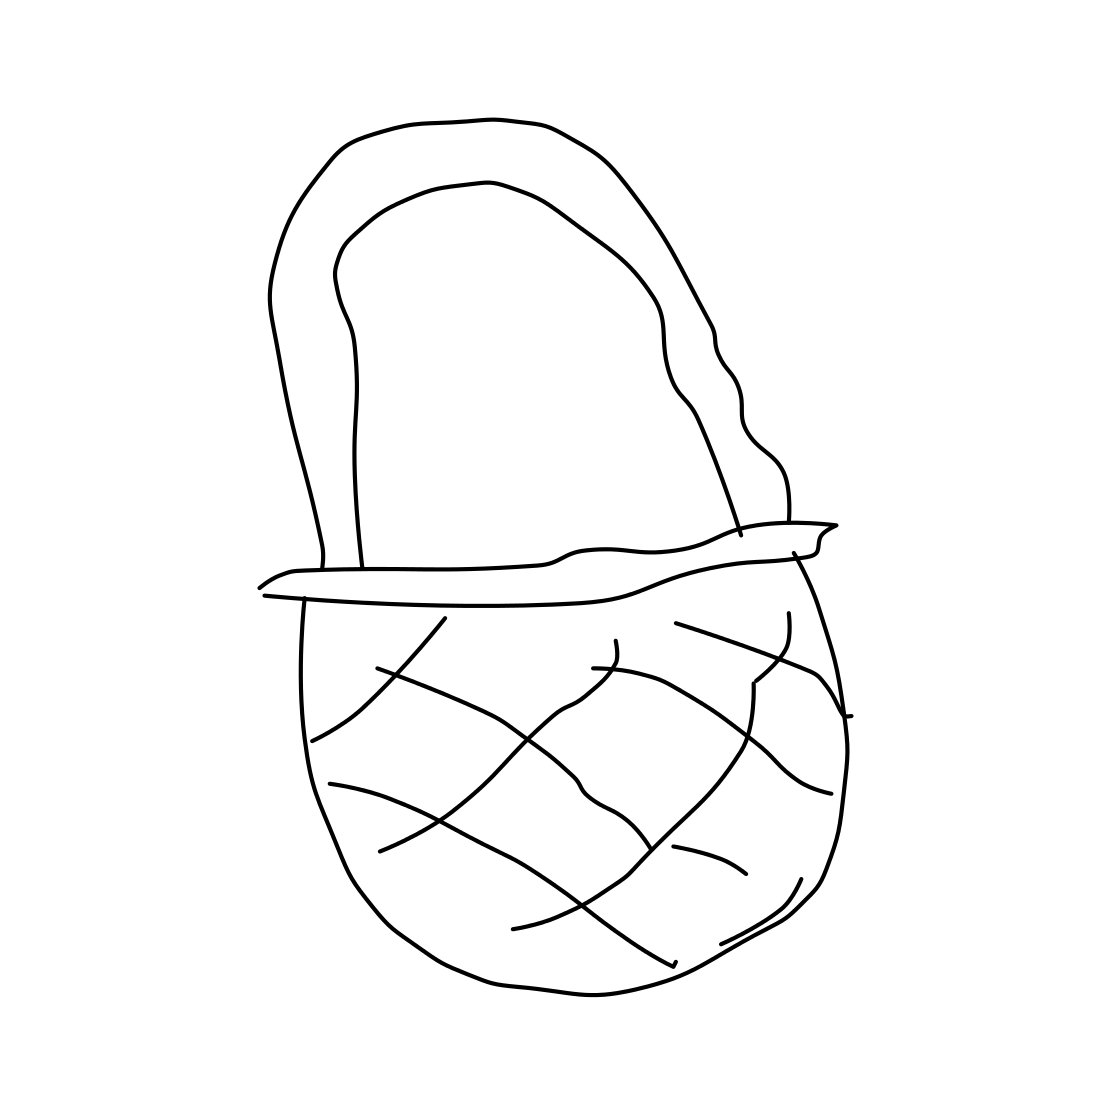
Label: basket